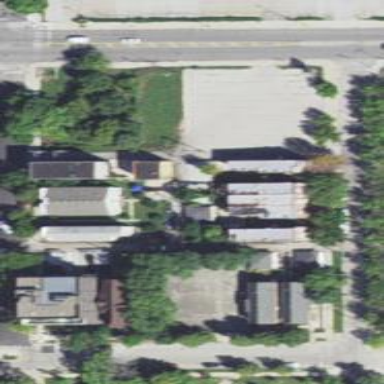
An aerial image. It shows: Alley classified as service road.